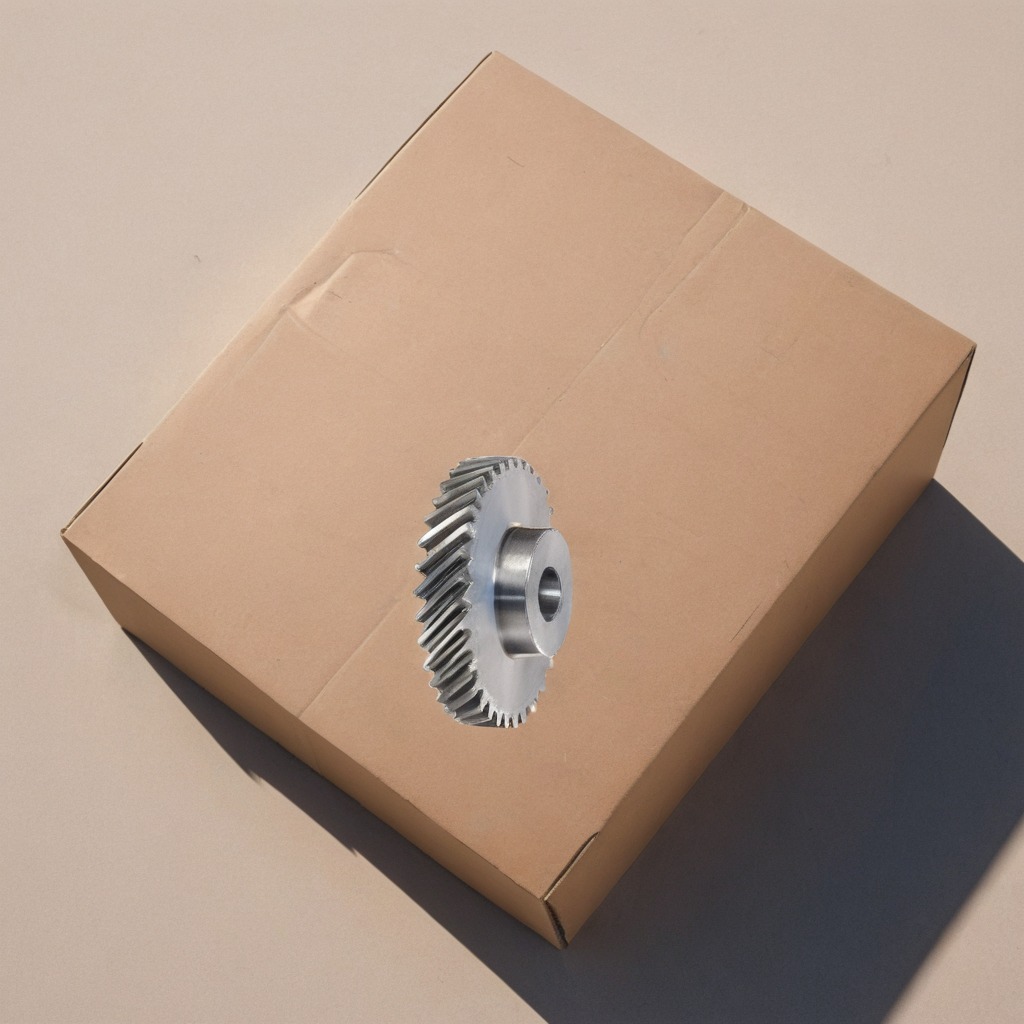
A steel gear with teeth is lying on the cardboard box surface.